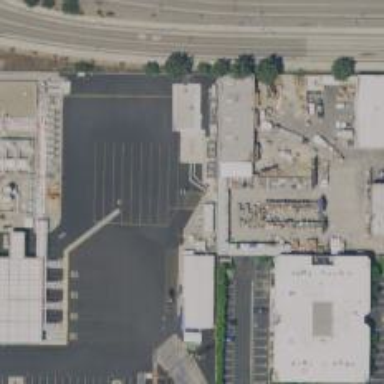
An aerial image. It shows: Commercial area.